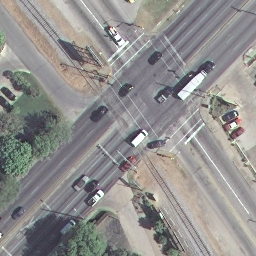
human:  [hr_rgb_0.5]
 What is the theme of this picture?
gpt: intersection

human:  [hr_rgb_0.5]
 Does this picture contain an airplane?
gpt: no